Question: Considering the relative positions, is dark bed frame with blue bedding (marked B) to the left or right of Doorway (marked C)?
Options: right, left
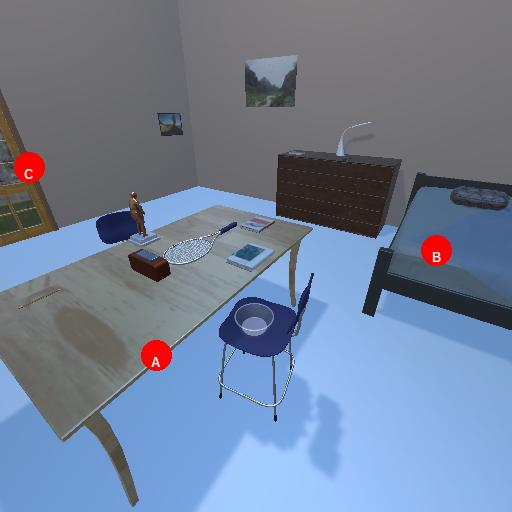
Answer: right